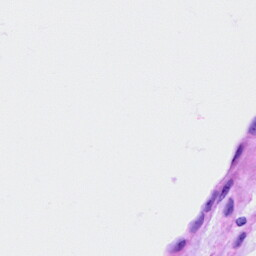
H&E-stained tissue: Ovarian